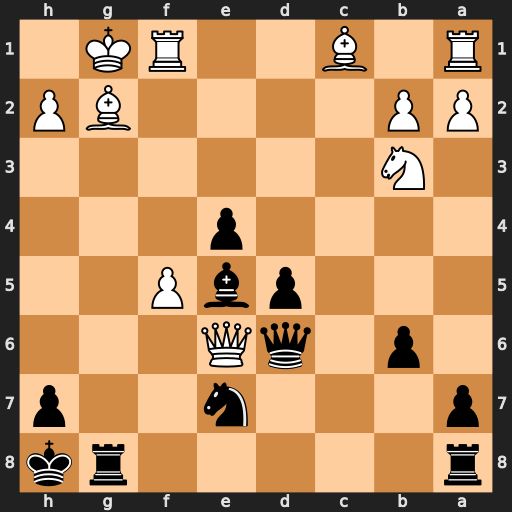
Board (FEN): r5rk/p3n2p/1p1qQ3/3pbP2/4p3/1N6/PP4BP/R1B2RK1
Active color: b
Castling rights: -
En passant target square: -
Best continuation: Bxh2+ Kh1 Qg3 Qf6+ Rg7